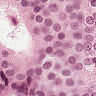
Metastatic tissue present: yes